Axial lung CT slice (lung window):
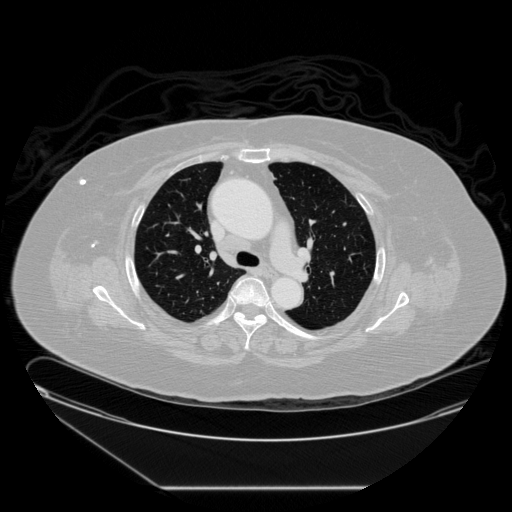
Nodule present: no